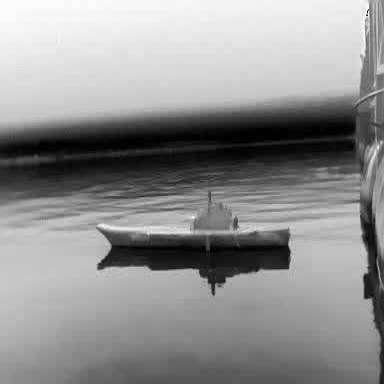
There is a warship in the infrared image.